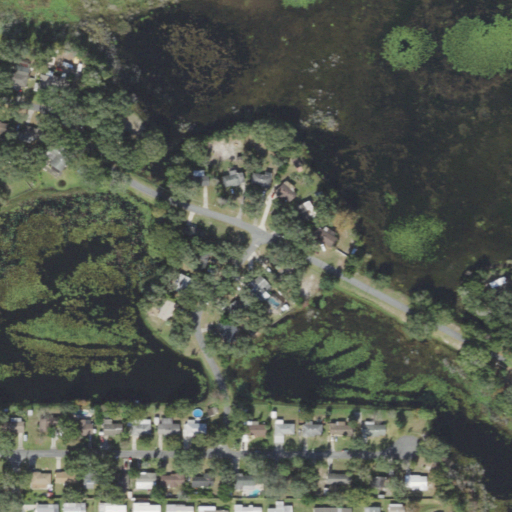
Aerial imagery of island in Florida named Stoer Island containing herbaceous wetlands, low intensity development, open development, open water, woody wetlands, evergreen forest, mixed forest, and medium intensity development